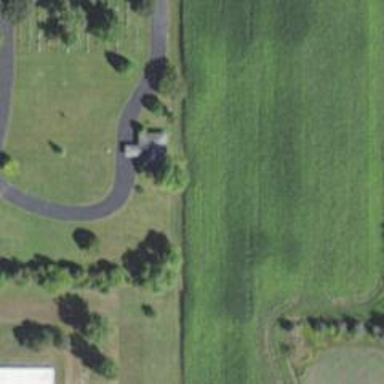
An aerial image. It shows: Historic memorial.